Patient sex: M
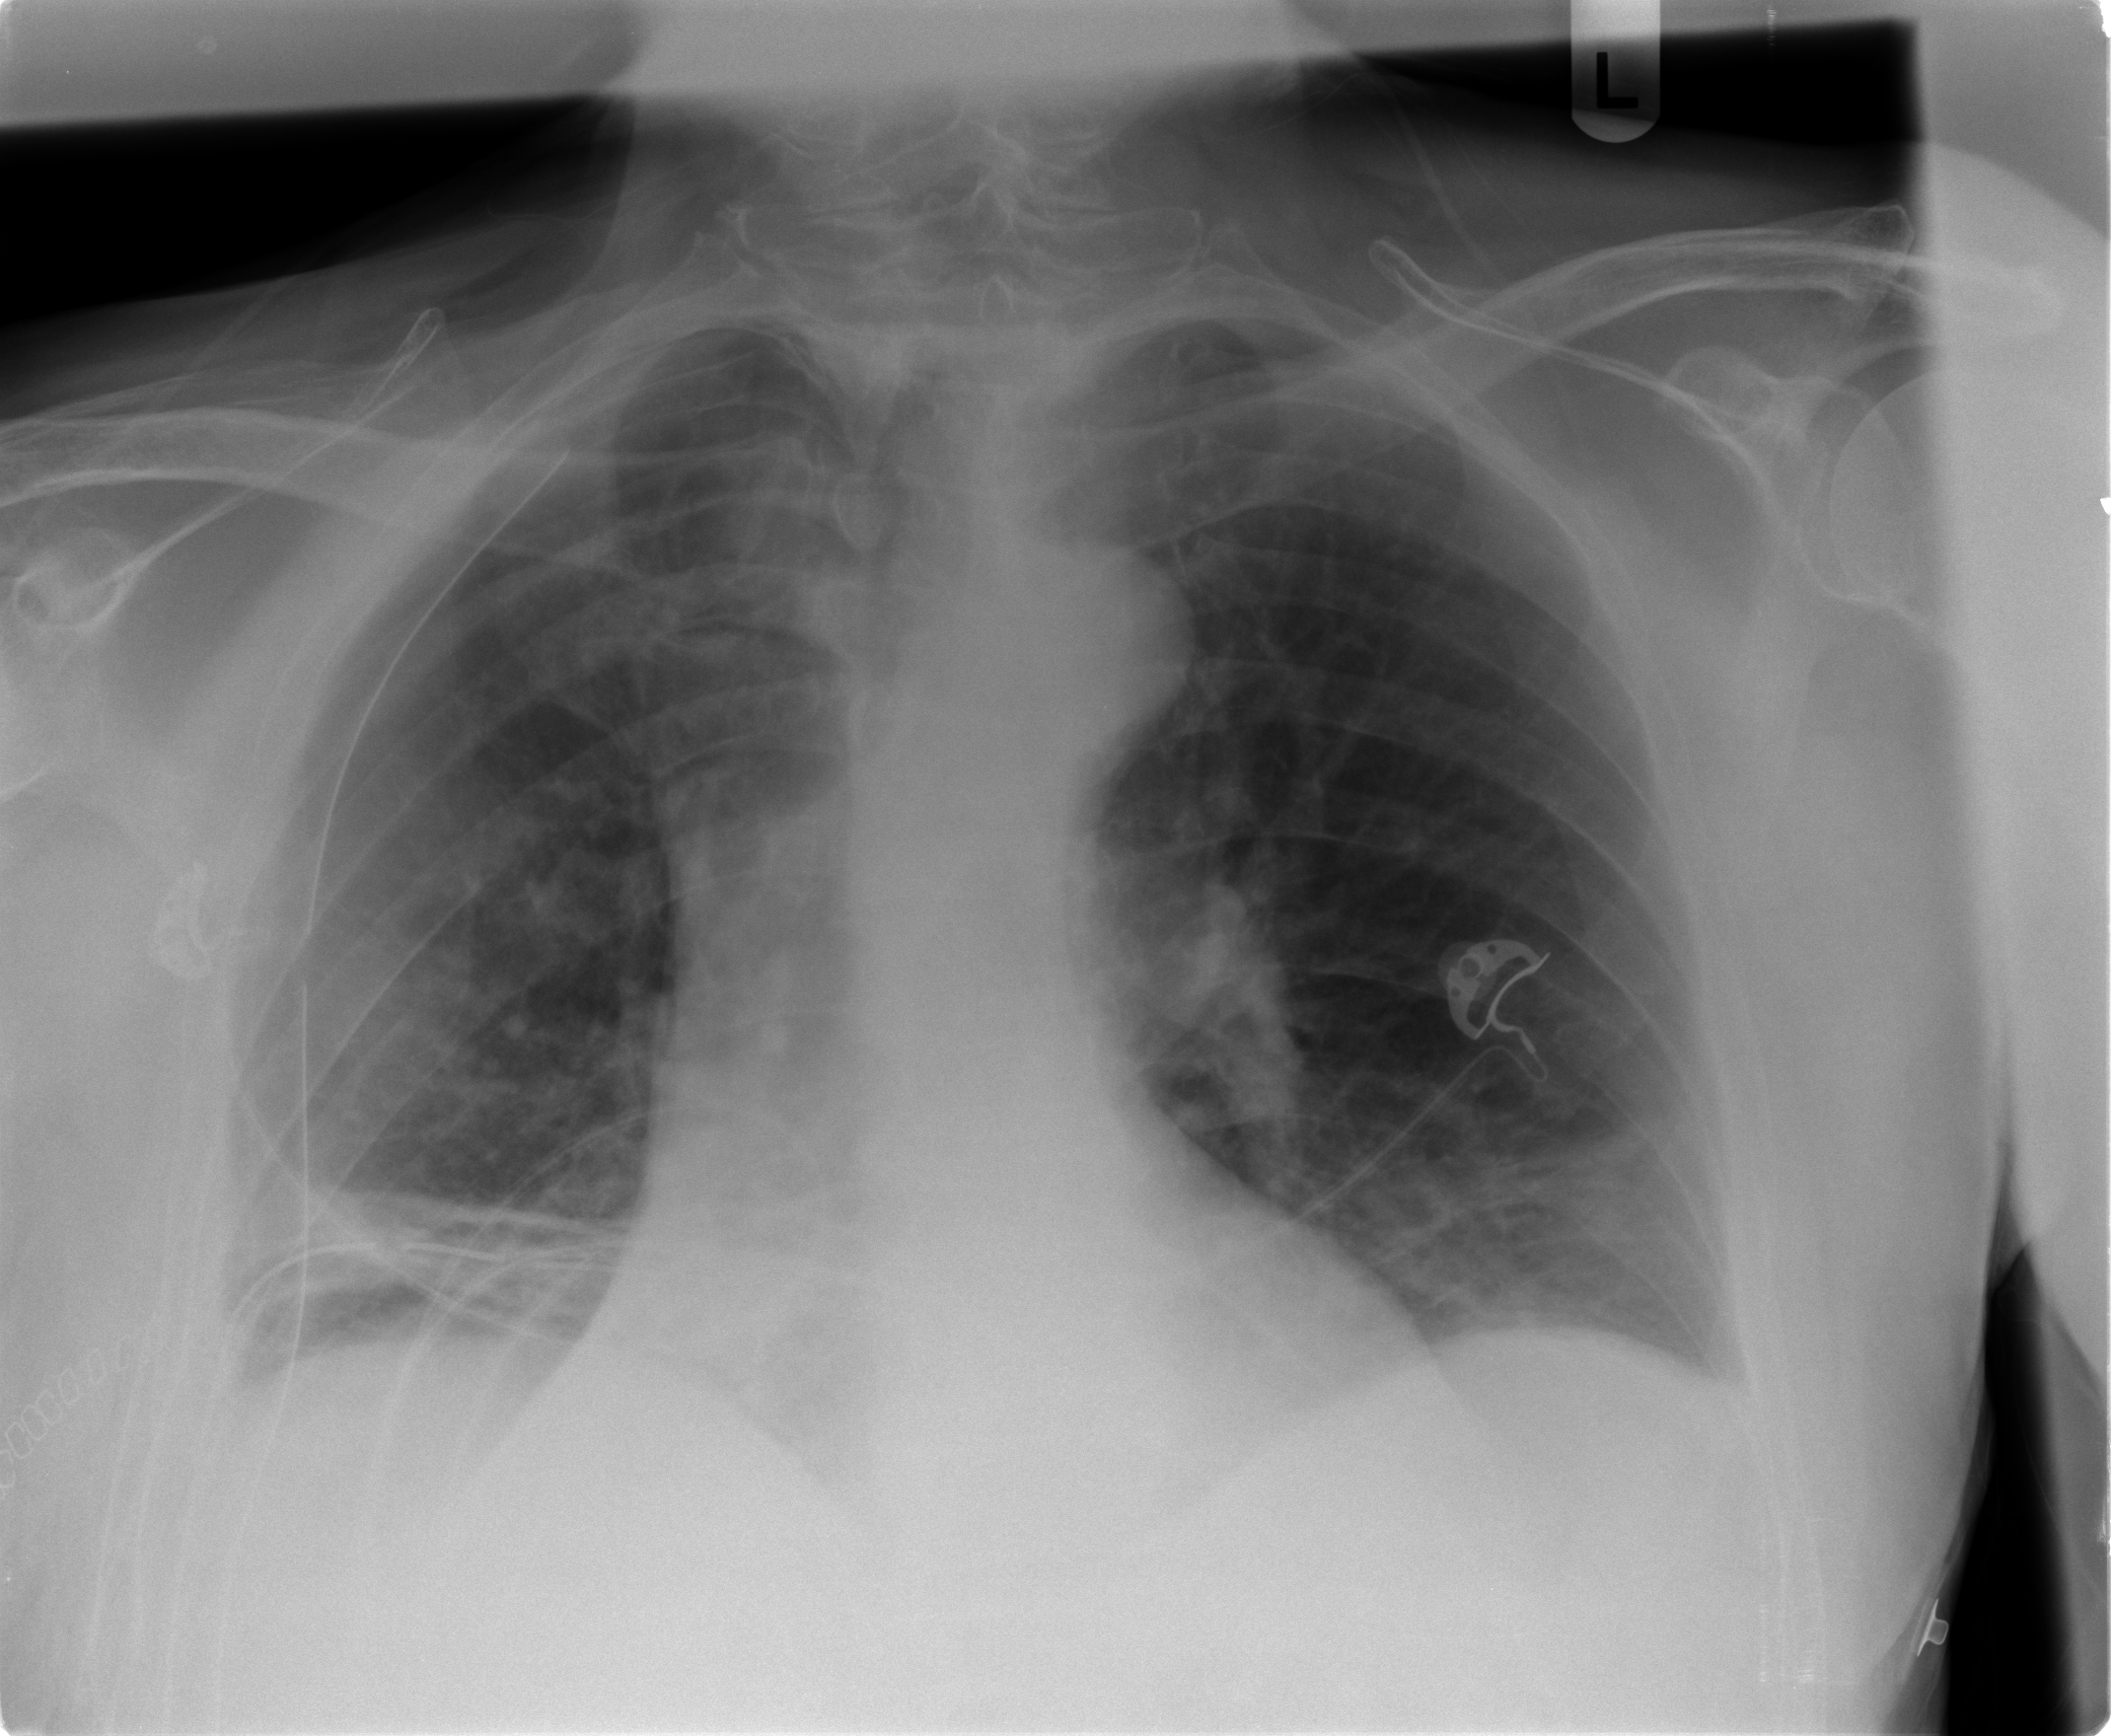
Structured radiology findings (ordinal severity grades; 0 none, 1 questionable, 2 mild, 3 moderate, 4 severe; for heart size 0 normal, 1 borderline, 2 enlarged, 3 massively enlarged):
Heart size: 2
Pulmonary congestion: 0
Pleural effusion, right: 0
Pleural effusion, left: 0
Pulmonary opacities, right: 0
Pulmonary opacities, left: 0
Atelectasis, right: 2
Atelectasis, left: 2